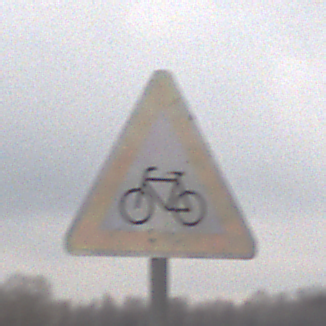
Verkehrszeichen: RadverkehrRechts
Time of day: Midday
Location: Outdoor (RoadRail)
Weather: Overcast
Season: NotSpecified
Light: Natural